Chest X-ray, PA view. Patient: 37 years old, sex F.
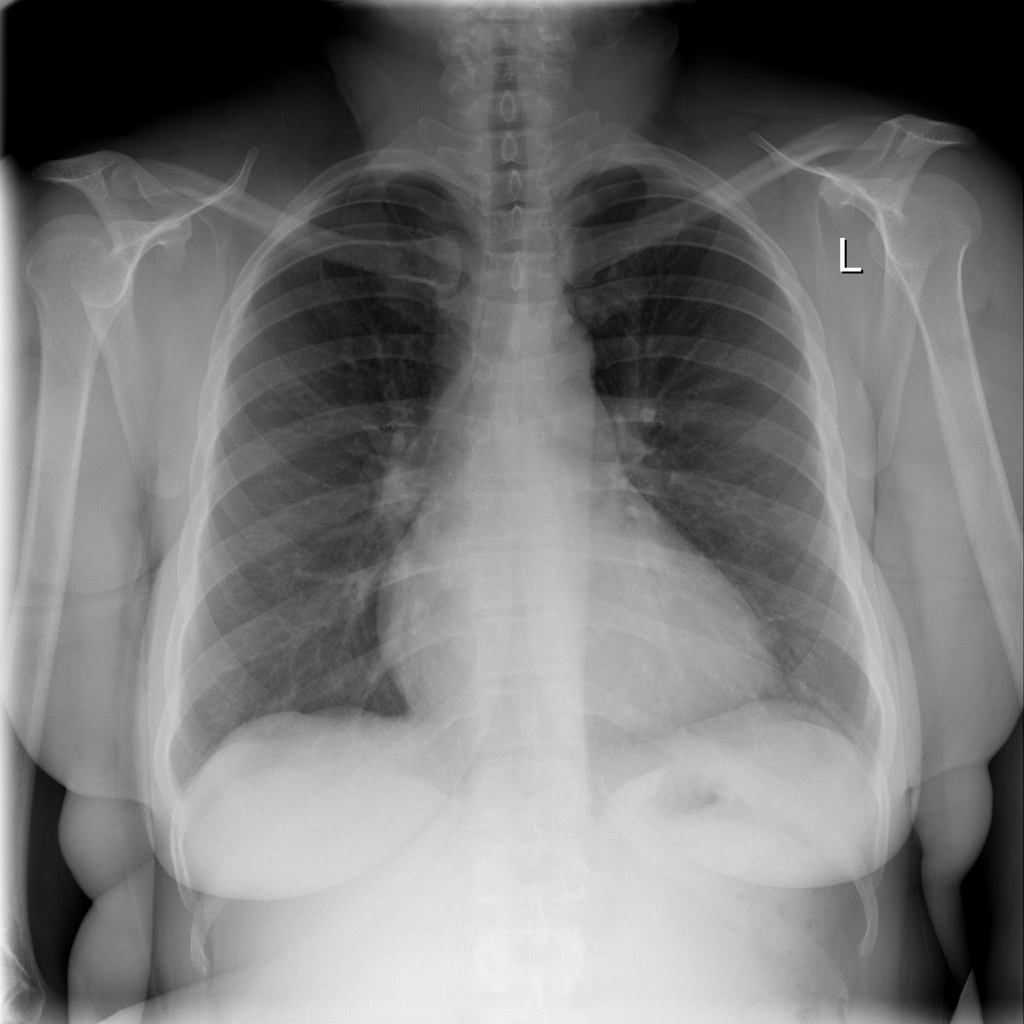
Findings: No Finding